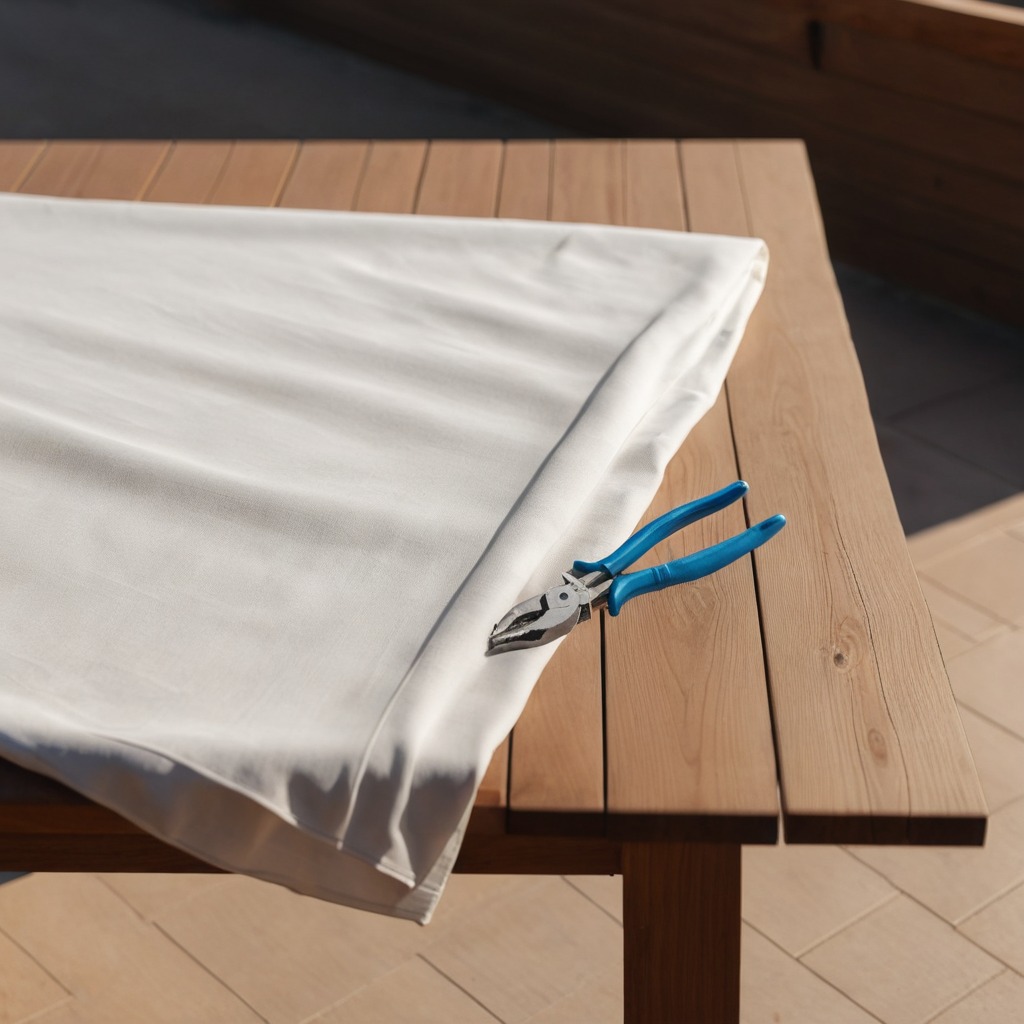
A plier is lying on the wooden table.